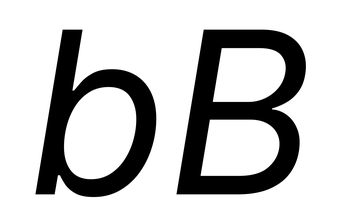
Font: Inter-Italic_Italic